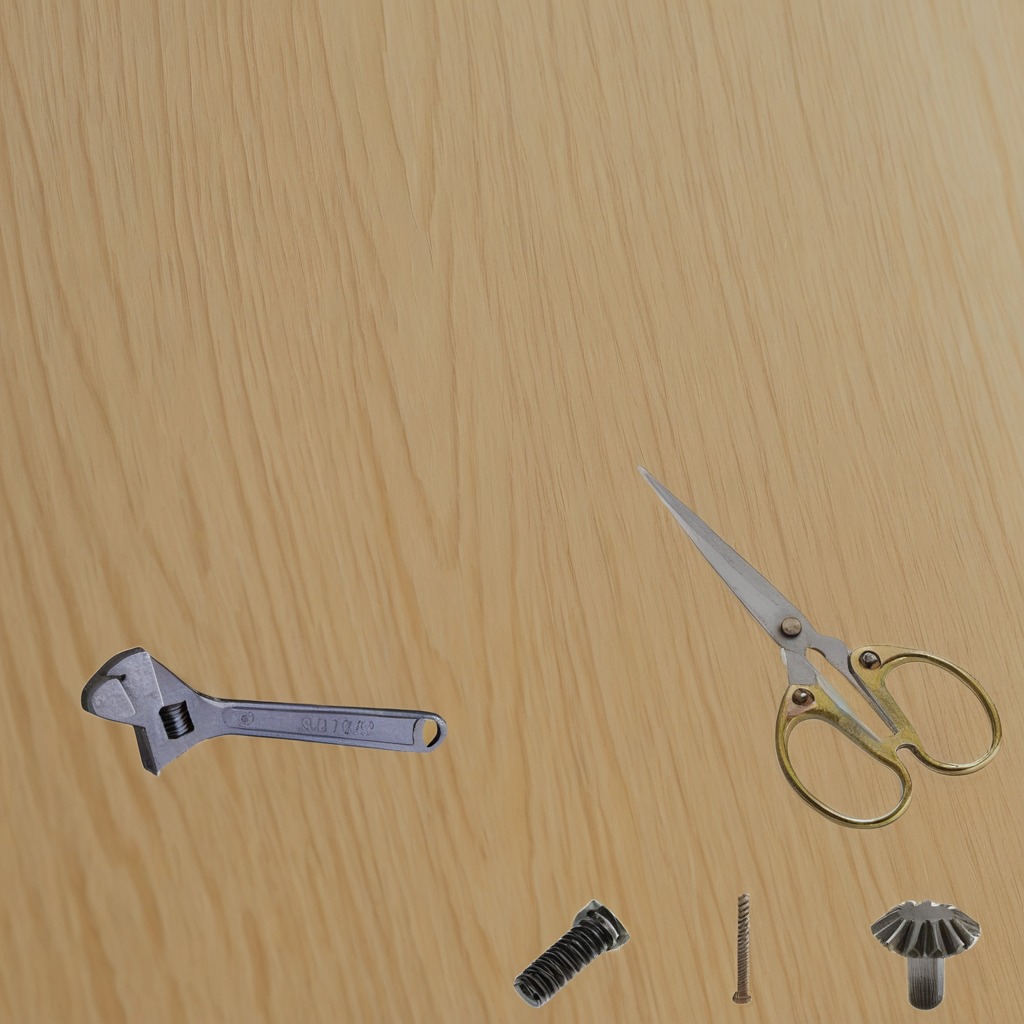
A steel gear with teeth, a metal machine screw, a coiled metal spring, a pair of scissors, and a wrench are lying on the plywood surface.